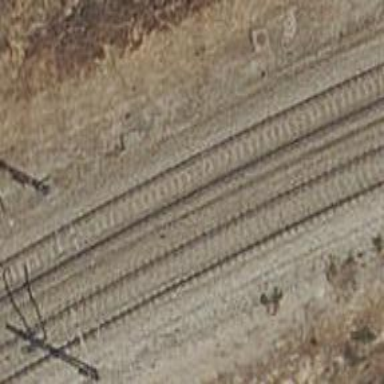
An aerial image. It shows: Railway with electrified contact lines.